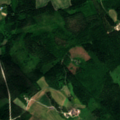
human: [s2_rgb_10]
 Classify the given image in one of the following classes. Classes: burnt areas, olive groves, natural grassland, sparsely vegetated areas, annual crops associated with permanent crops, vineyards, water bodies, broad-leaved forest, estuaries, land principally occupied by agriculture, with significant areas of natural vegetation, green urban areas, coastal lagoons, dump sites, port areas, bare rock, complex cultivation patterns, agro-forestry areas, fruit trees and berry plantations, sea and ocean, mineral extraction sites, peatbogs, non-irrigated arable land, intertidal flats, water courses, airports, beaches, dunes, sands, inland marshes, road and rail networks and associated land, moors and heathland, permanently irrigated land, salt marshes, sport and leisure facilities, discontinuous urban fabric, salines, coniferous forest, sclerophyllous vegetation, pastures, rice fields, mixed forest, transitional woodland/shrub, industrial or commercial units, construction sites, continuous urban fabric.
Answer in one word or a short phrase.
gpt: non-irrigated arable land, land principally occupied by agriculture, with significant areas of natural vegetation, mixed forest, transitional woodland/shrub